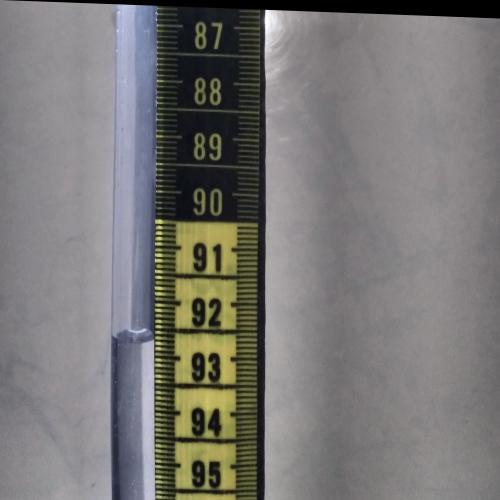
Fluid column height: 92.3 cm